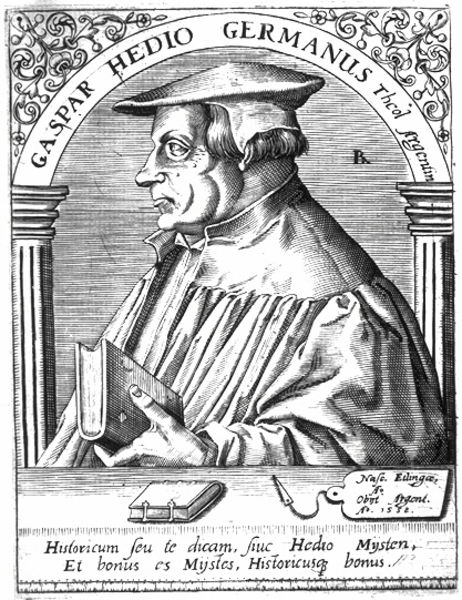
Titel: Bildnis des Caspar Hedio
Künstler: Matthaeus (d.Ä.) Becker
Institution: (Seriendruck)
Schlagwörter: hand, mann, umhang, weiß, daumen, grau, hut, mund, nase, ohr, profil, schwarz, säule, säulen, ornament, hemd, kappe, mütze, augen, bibel, falten, gesicht, kragen, ärmel, bildnis, portrait, porträt, auge, geistlicher, haare, kutte, mantel, brustbild, renaissance, holzschnitt, schrift, wangen, bücher, rahmung, bogen, grafik, graphik, rundbogen, tafel, dick, inschrift, floral, verzierung, robe, faltenwurf, striche, schild, buch, links, druck, schwarz-weiss, schraffur, radierung, stich, beschriftung, talar, barett, priester, backe, gelehrter, geistlich, emblem, kupferstich, gebetbuch, notiz, tonsur, latein, lateinisch, reformation, caspar, hit, schaube, theologe, ex libris, kaspar, kannleiert, caspar hedio germanus, gaspar, germanus, hede, hedio, wang3e, historiker, 16. jahrhundert, 1552, bücer, kappte, germanius, holzschntt, caspar hedio, gaspar hedio germanus